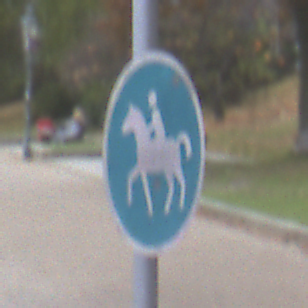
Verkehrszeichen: Reitweg
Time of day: MorningAfternoon
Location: Outdoor (Urban)
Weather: Overcast
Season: NotSpecified
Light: Natural